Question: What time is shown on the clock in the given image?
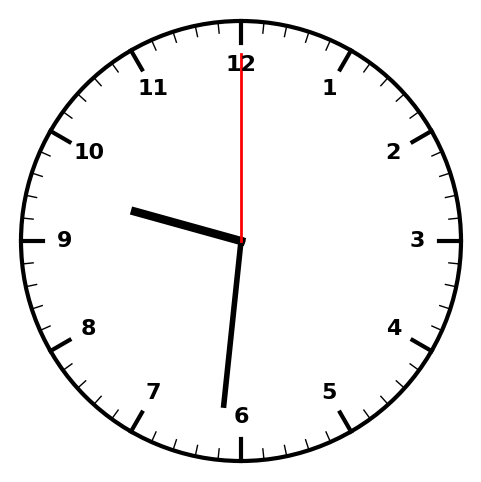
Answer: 09:31:00